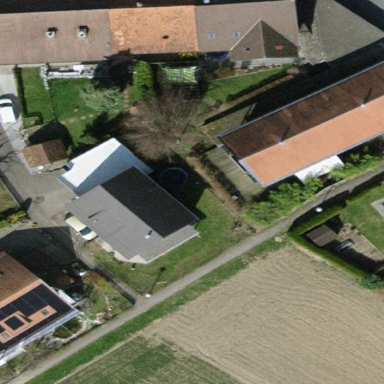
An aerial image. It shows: Semidetached house with gabled roof.